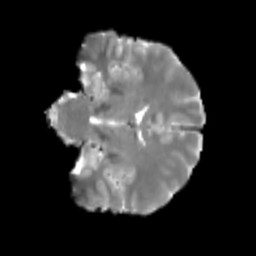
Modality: T2w
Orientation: coronal
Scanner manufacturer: siemens
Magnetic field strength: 3 T
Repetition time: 4 s
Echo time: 0.0594 s